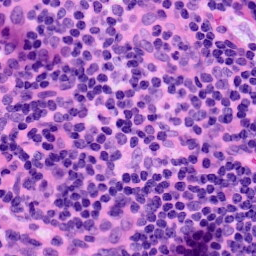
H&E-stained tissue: LymphNode